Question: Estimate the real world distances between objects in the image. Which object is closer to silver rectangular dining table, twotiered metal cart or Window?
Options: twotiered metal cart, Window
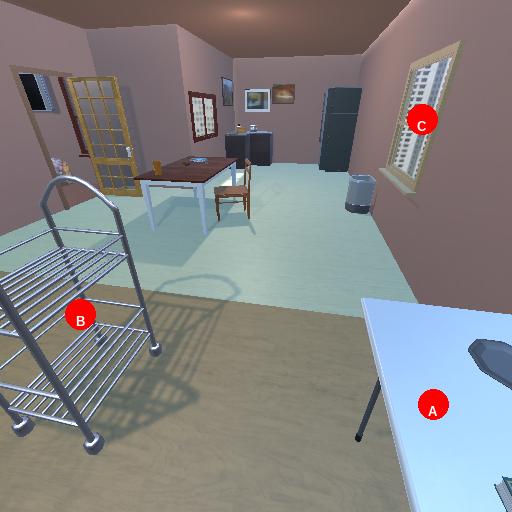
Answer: twotiered metal cart